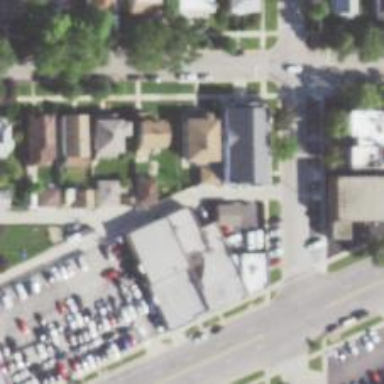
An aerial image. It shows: Alley classified as service road.